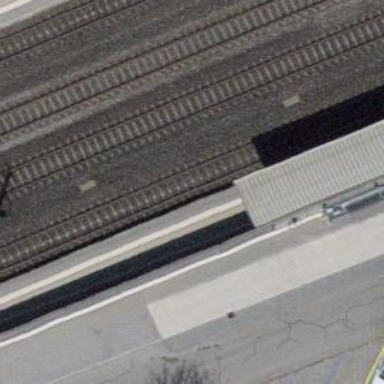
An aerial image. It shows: Platform for public transport and railway. The surface is made of paving stones.